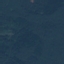
Label: Forest